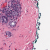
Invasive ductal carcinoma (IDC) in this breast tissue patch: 0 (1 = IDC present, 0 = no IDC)